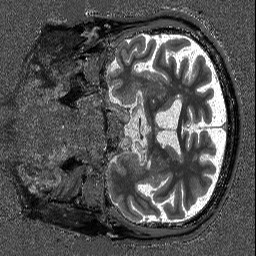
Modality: T1map
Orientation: coronal
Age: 72
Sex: male
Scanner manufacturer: siemens
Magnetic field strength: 3 T
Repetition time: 5 s
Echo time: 0.00298 s